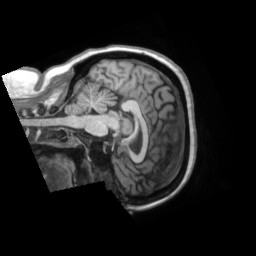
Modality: T1w
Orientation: sagittal
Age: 44
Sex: female
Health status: ill
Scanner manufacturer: siemens
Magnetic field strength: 3 T
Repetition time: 2.2 s
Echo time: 0.00157 s